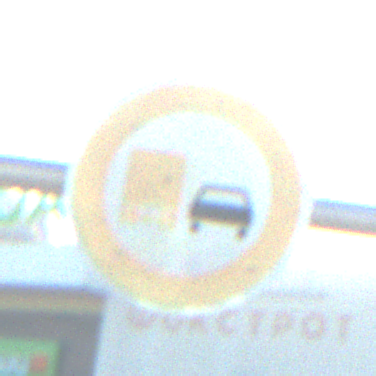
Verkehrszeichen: UeberholverbotKraftfahrzeuge
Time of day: MorningAfternoon
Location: Outdoor (Suburban)
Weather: PartlyCloudy
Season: NotSpecified
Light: Natural